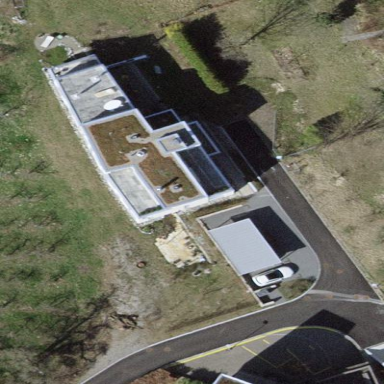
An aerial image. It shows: Building part with flat roof.